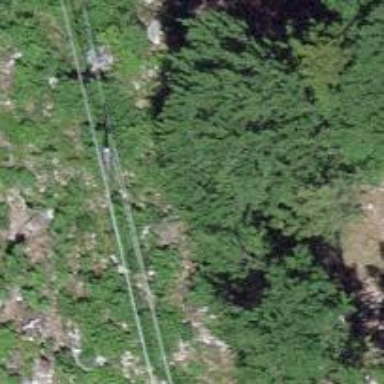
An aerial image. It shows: Power pole.